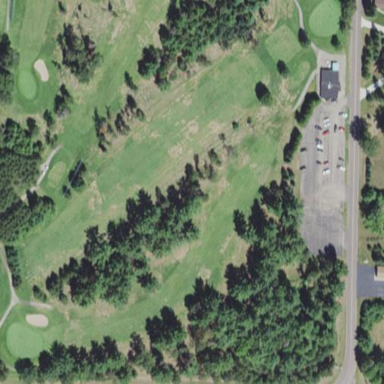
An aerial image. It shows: Driving range for golf on grass.